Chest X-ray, AP view. Patient: 46 years old, sex M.
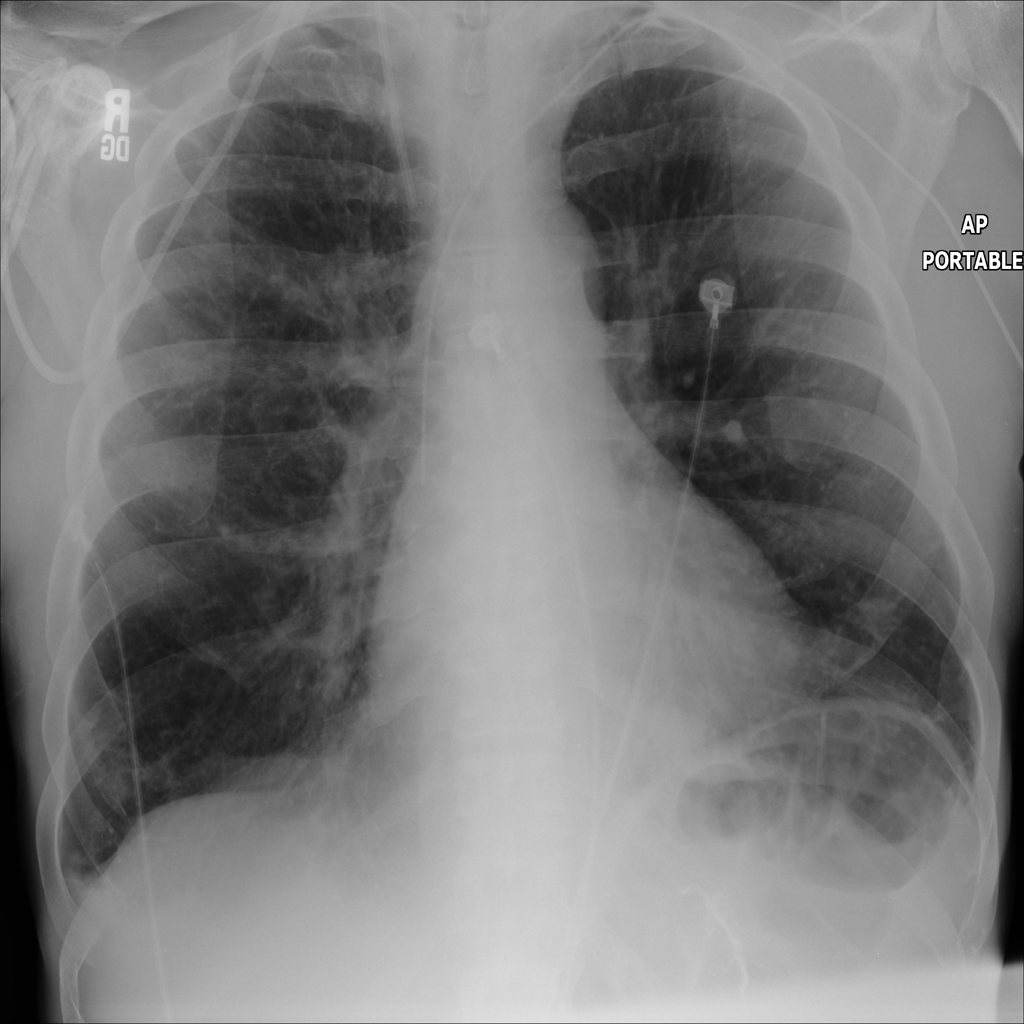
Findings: Atelectasis, Infiltration